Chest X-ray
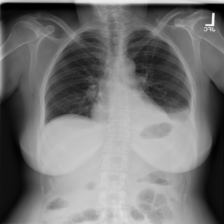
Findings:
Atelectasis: positive
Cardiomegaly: negative
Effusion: positive
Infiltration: negative
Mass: negative
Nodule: negative
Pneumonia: negative
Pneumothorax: negative
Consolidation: negative
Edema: negative
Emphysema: negative
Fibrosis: negative
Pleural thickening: negative
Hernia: negative